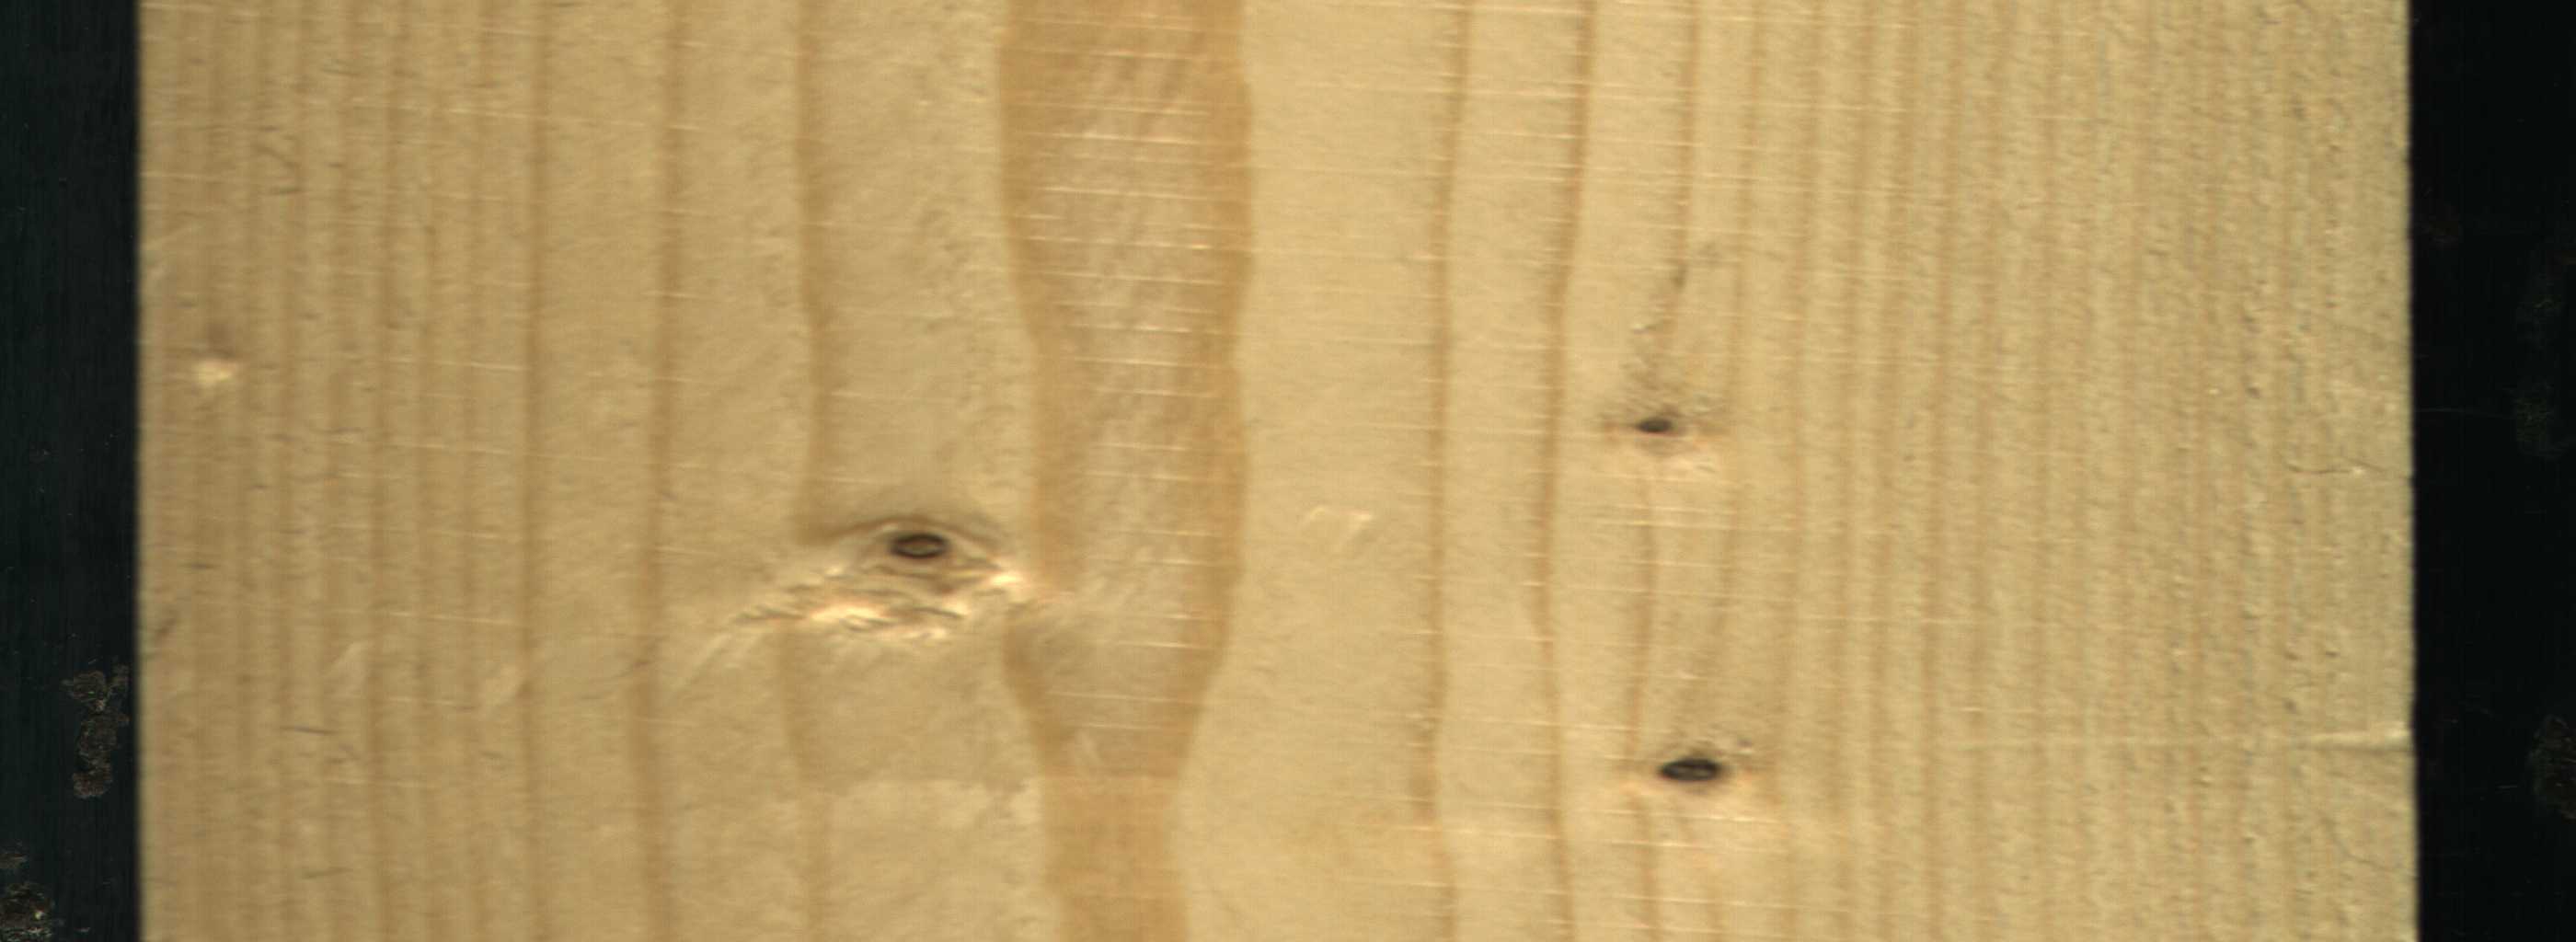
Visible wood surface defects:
Dead_Knot
Dead_Knot
Live_Knot